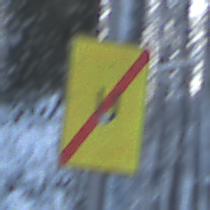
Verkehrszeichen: EndeUmleitung
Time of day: MorningAfternoon
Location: Outdoor (Nature)
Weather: Clear
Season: Winter
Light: Natural